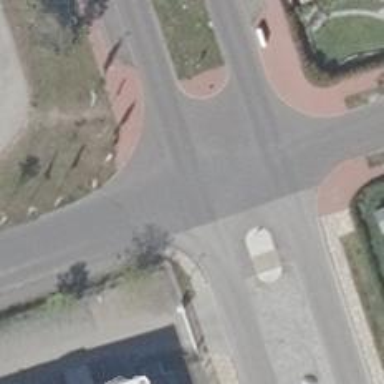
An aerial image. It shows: Residential road with asphalt surface. There are sidewalks on both sides of the road.